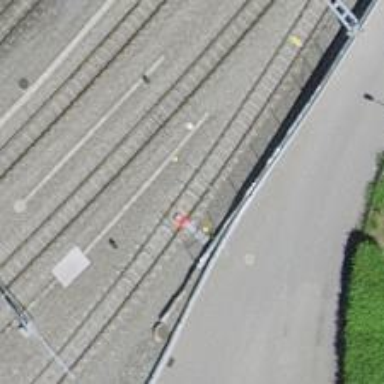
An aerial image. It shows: Narrow gauge railway siding with one track. The railway line is electrified with contact line.